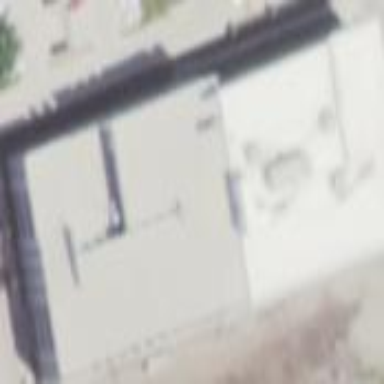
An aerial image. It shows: Commercial building.